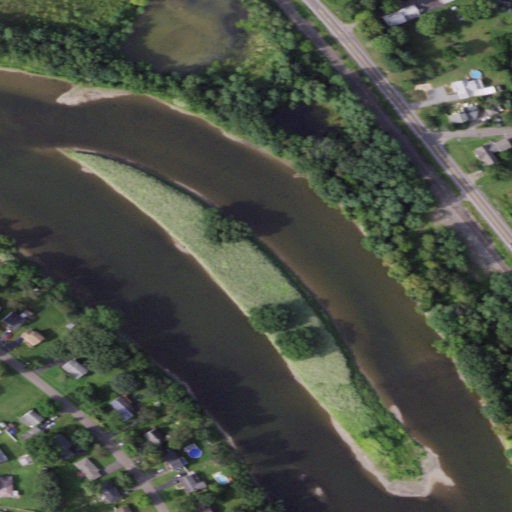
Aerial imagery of island in New York named Collier Island containing open water, low intensity development, deciduous forest, medium intensity development, woody wetlands, mixed forest, open development, herbaceous wetlands, grassland, and pasture